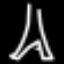
Label: The Eiffel Tower